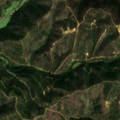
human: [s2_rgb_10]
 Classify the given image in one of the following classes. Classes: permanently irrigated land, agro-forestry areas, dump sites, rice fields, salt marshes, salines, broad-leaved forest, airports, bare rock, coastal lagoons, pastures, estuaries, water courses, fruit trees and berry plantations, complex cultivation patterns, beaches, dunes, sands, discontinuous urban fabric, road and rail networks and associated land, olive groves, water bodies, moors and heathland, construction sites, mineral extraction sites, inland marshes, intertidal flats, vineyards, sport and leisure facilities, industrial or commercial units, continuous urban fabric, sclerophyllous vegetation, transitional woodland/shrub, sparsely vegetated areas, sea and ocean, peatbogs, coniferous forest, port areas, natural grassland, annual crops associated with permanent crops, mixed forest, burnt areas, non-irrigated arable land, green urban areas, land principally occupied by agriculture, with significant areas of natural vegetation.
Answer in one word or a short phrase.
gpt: non-irrigated arable land, broad-leaved forest, coniferous forest, transitional woodland/shrub